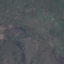
Land use / land cover: HerbaceousVegetation